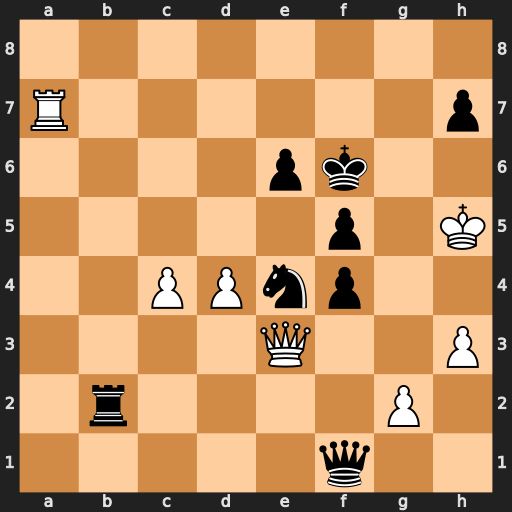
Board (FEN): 8/R6p/4pk2/5p1K/2PPnp2/4Q2P/1r4P1/5q2
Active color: w
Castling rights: -
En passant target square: -
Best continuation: Qa3 Qd1+ Kh6 Qxd4 Qe7+ Ke5 Ra5+